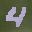
Label: 4